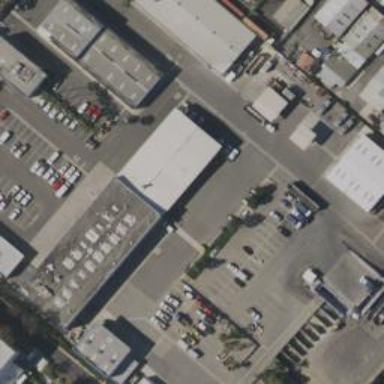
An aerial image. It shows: Industrial area.